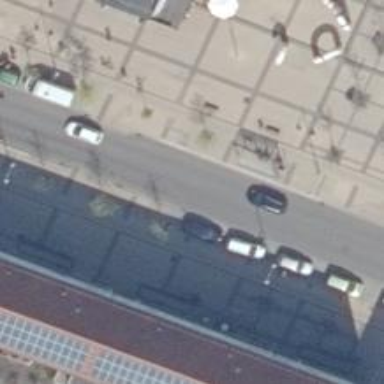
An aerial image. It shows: Secondary road with asphalt surface. There are separate sidewalks and parallel parking on both sides of the street. There is cycle track on both sides of the road as well.